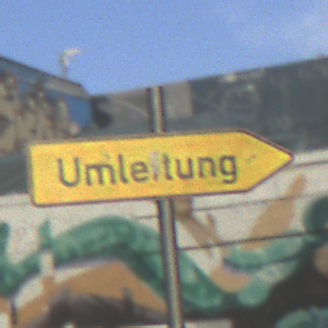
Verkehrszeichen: UmleitungswegweiserRechtsweisend
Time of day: MorningAfternoon
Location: Outdoor (Urban)
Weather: PartlyCloudy
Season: NotSpecified
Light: Natural